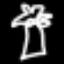
Label: palm tree